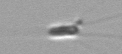
Label: Chaetoceros_subtilis